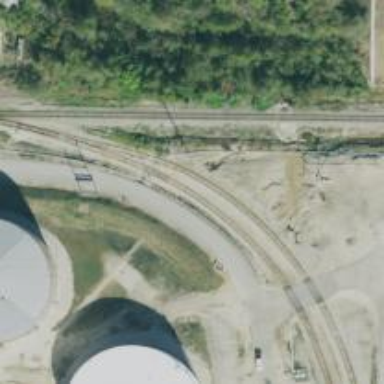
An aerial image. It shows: Rail spur service.